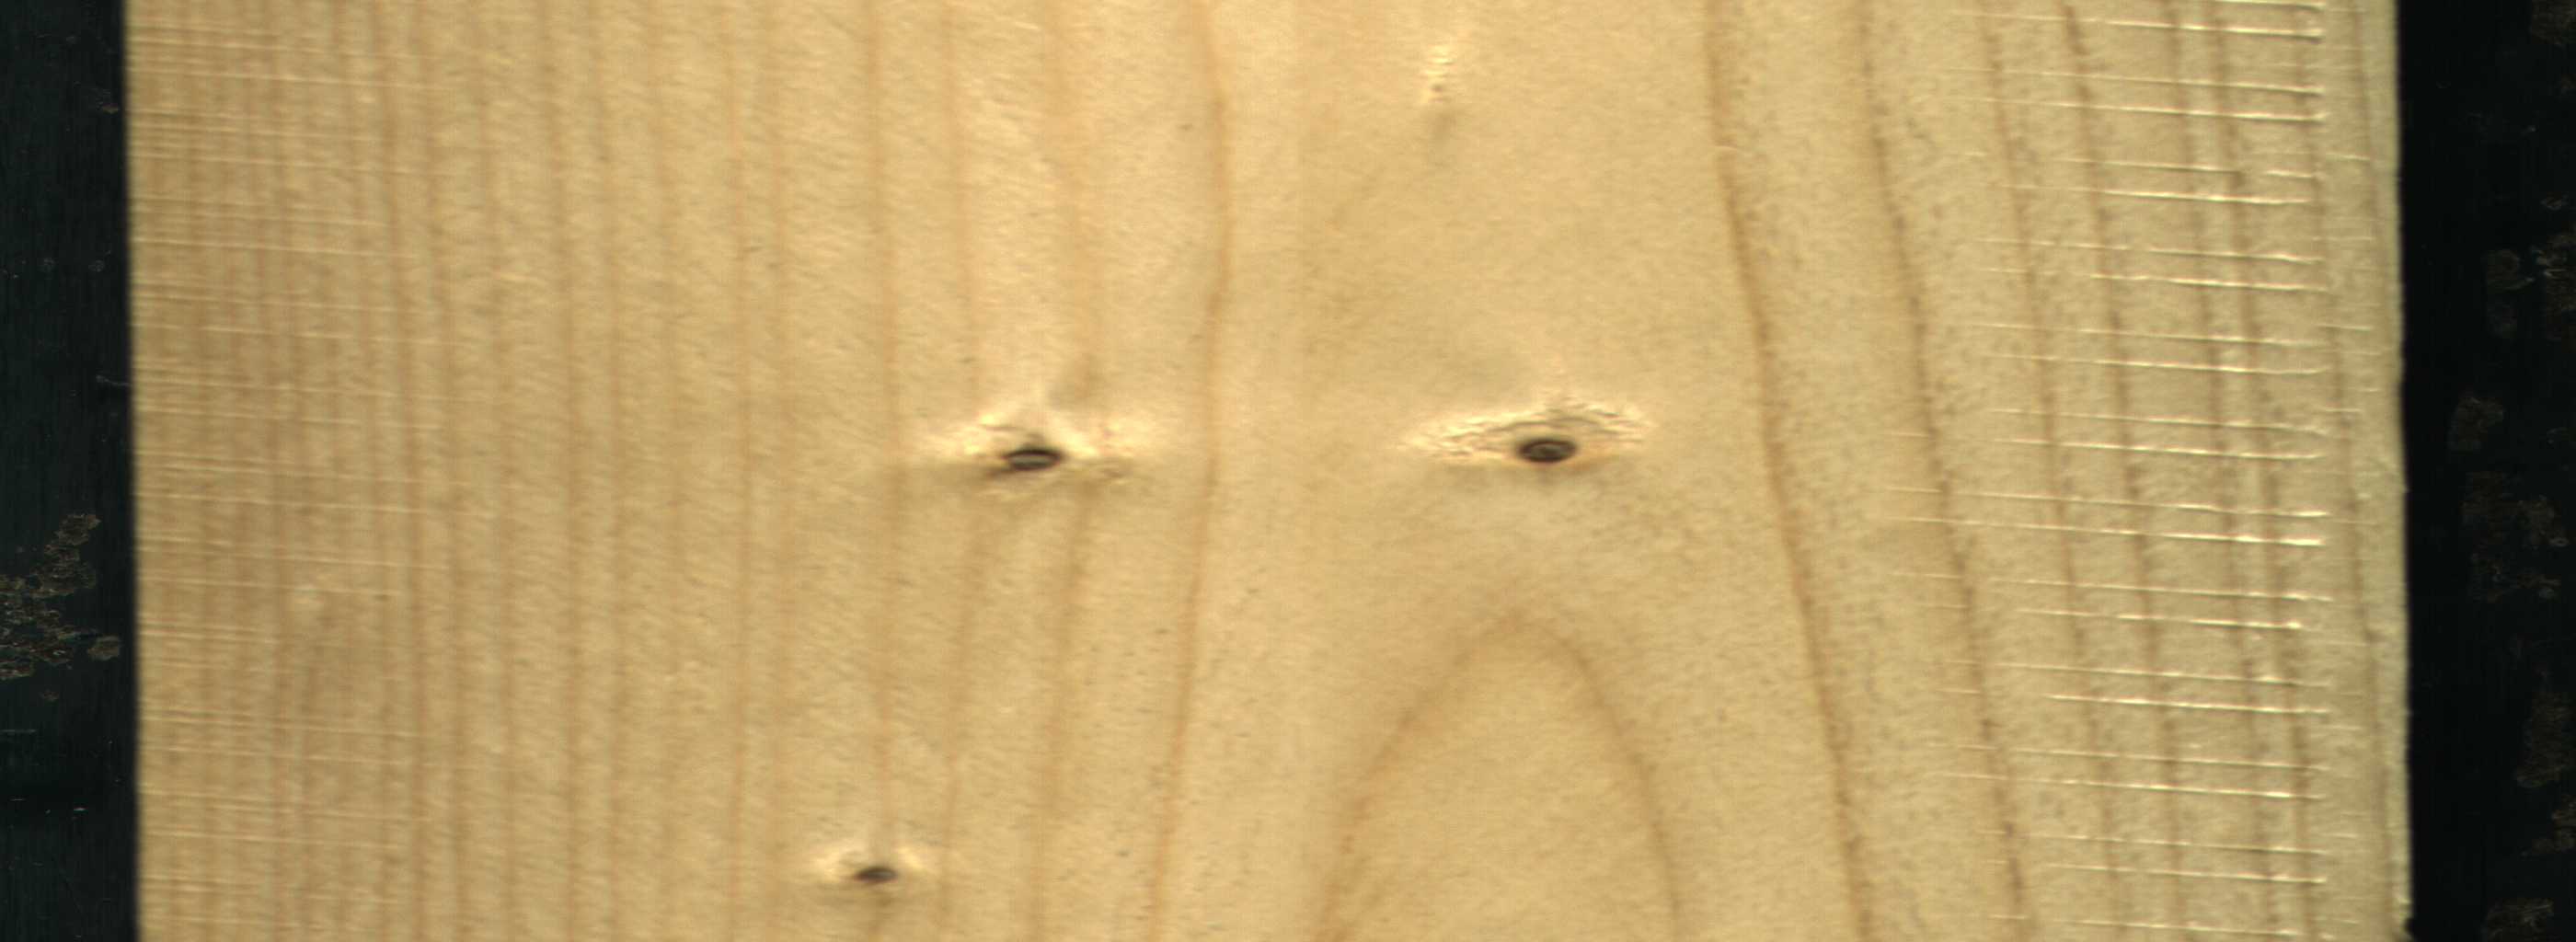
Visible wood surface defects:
Live_Knot
Live_Knot
Live_Knot